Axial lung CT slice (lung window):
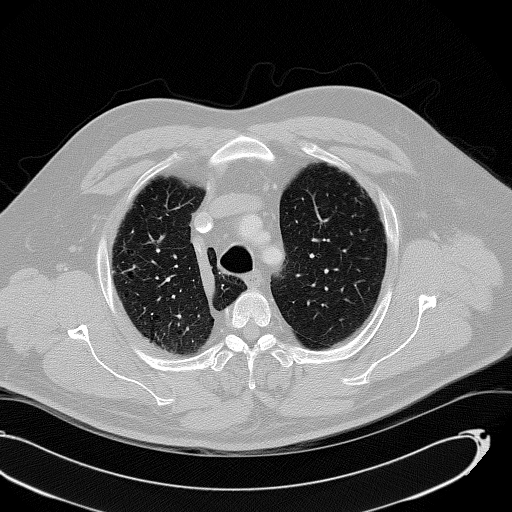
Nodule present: no